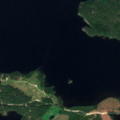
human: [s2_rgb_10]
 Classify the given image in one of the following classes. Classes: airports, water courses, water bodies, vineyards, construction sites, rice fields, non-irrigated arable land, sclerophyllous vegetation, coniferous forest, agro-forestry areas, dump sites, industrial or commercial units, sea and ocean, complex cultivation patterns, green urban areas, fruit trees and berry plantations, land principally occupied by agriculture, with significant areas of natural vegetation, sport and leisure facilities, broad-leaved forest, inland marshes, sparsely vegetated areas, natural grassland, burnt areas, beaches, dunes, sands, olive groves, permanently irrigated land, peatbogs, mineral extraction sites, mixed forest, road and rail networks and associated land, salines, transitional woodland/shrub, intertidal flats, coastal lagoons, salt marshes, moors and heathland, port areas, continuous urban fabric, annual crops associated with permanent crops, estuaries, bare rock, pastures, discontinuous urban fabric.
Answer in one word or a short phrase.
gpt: coniferous forest, mixed forest, water bodies